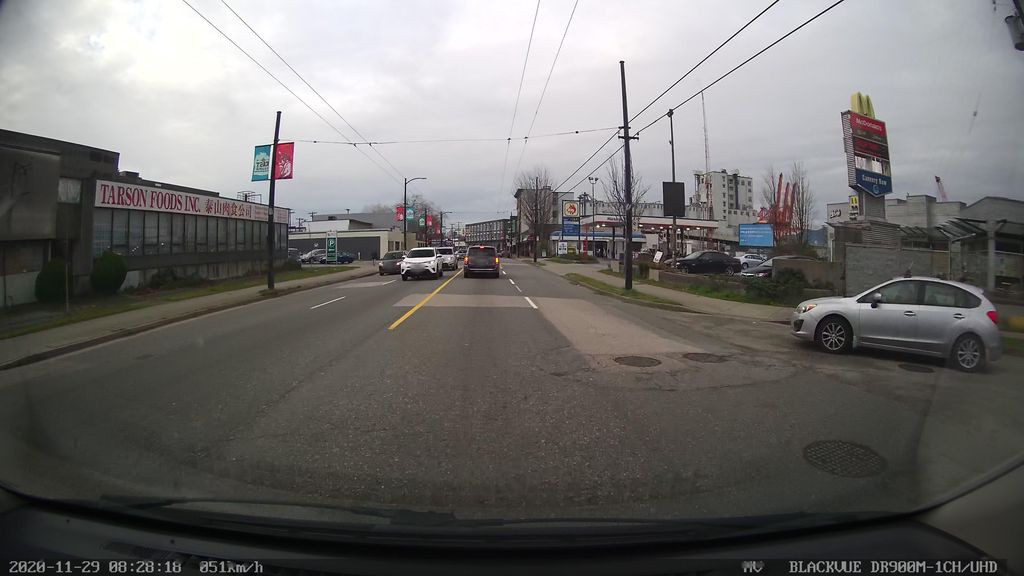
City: vancouver